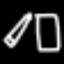
Label: pencil